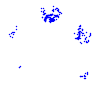
Particle: pion